Question: I have a data table, which contains set of Attributes such as (Weather, Wind, ...etc)
I wanna count the occurrence of each of the values in each column or Attribute.
this is my DataTable:

the output will be something like:
'''
Weather:
sunny : 120
cloudy : 200
rainy : 300
Wind:
slight : 200
strong : 120
'''
I have no idea where to start, any idea can save my day
thank you
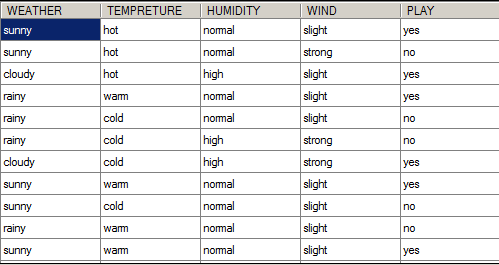
Answer: It is quite easy.
This one will create an array of anonymous objects with the properties 'Key' and 'Count'
'''
// Add to the project a reference to System.Data.DataSetExtensions.dll
// Add a "using System.Data" to the cs file
// dt is your DataTable
var res = (from x in dt.AsEnumerable()
group x by (string)x["Weather"] into y
select new { Key = y.Key, Count = y.Count() }).ToArray();
'''
This one will create an array of 'Tuple<string, int>' containing the same data.
'''
var res2 = (from x in dt.AsEnumerable()
group x by (string)x["Weather"] into y
select Tuple.Create(y.Key, y.Count())).ToArray();
'''
Remember to read the comments!
Clearly you'll have to repeat everything for every column.